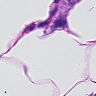
Metastatic tissue present: yes